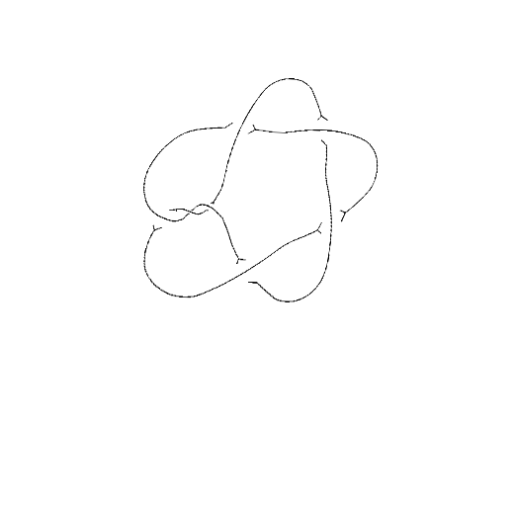
Crossing number: 7